Field crop: maize
Growth stage: 2
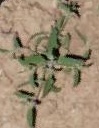
Species: atriplex